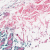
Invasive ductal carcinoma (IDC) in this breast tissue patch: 0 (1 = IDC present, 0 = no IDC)